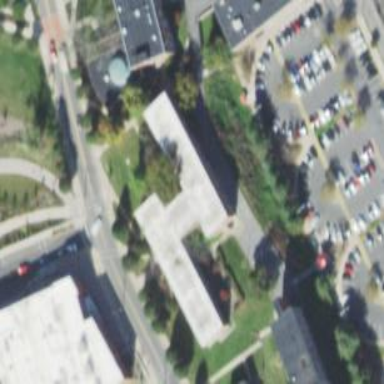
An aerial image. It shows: University building.